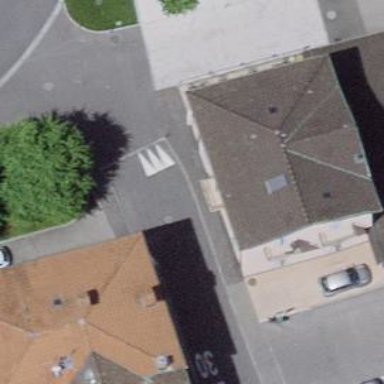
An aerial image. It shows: Restaurant.